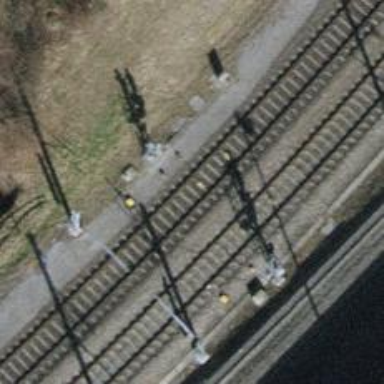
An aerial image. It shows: Railway signal.